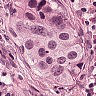
Metastatic tissue present: yes